Question: I have a model with several properties of type enum. I populate all of them using new MVC Html helper method call EnumForDropDownList. Some of them are required, so I've added a RequiredAttribute. Somehow I always get ModelState=false for those ones which are not required. I discovered this with debugger:

When I take a look at the Messages.resx file I can see that "Cannot be empty" error is for RequiredAttribute:
'''
<data name="PropertyValueRequired" xml:space="preserve">
<value>Cannot be empty</value>
</data>
'''
Know I don't understand
1. Why is the ModelState false if the properties that fail validation are not required. (The only attribute is [Column] mapping).
2. If somehow the RequiredAttribute gets added to those properties implicitly, then why don't I get client validation error like those with the Required Attribute?
P.S. If I select a value on those properties, then the problem goes away.
EDIT: Here's the model:
'''
public class DocumentCitizen{
[Column("DOCID")]
public int? DocID { get; set; }
[Column("SOCIALCAT")]
public SocialCategory SocialCat { get; set; }
[Column("GENDER")]
public Gender Gender { get; set; }
[Column("APPTYPE")]
[Required(ErrorMessage="Please select the application type")]
public ApplicationType {get;set; }
}
'''
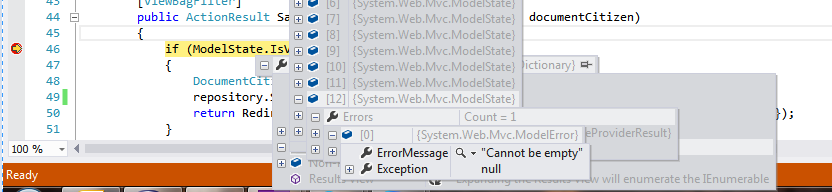
Answer: In fact @Gaurav is right and I should have known it from the beginning. If a property type is enum, then it means it can have a value in the range of enum values. (I somehow wasn't thinking about the property getting an invalid value, I just got stuck with validation thing). And why it was getting invalid value, in this case an empty string, is because I reconfigured the EnumDropdownListFor method to set the value of the first item to be an empty string. And then when it tried to assign that empty string to those properties with custom enum types, the ModelState obviously becomes invalid. The reason why I had reconfigured the EnumDropdownListFor is RequiredAttribute was not working as even if I didn't select anything, the first value was selected and therefore no vaidation error was raised.
To overcome both problems, I just changed types of all my properties with enum type to their nullable version. This way both required attribute works and I can pass null to those with no Required Attribute.